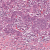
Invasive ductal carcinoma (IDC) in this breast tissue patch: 1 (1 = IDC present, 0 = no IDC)